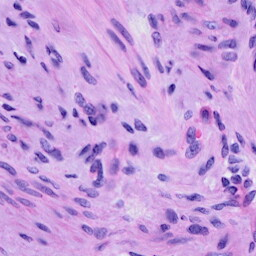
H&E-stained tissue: Cervix